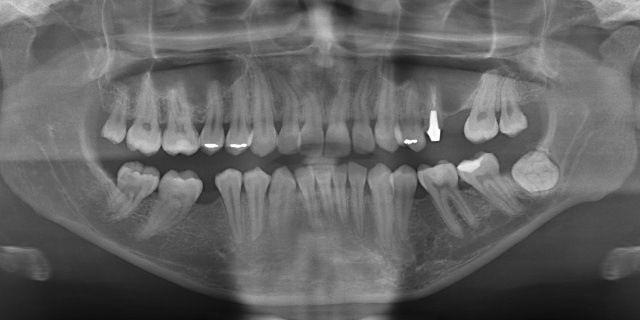
adult